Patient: sex M, age 74
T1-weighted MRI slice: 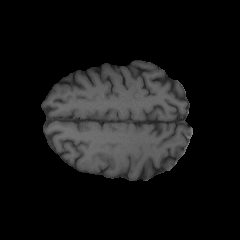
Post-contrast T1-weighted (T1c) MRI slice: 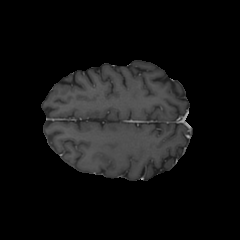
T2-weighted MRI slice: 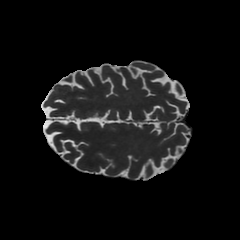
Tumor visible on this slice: no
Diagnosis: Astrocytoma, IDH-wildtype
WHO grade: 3